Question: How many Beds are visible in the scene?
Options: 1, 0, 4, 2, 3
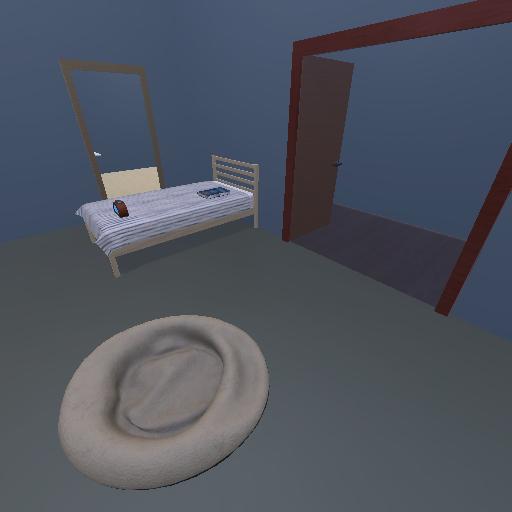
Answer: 1